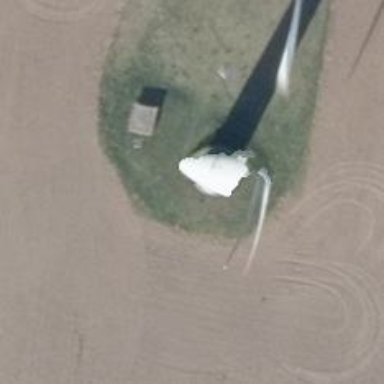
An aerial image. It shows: Wind turbine generator that utilizes wind as its source for generating electricity. It is of the horizontal axis type.